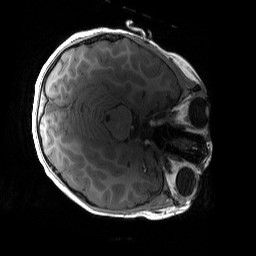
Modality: T1w
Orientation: axial
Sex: male
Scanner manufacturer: siemens
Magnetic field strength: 3 T
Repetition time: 1.9 s
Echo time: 0.00243 s